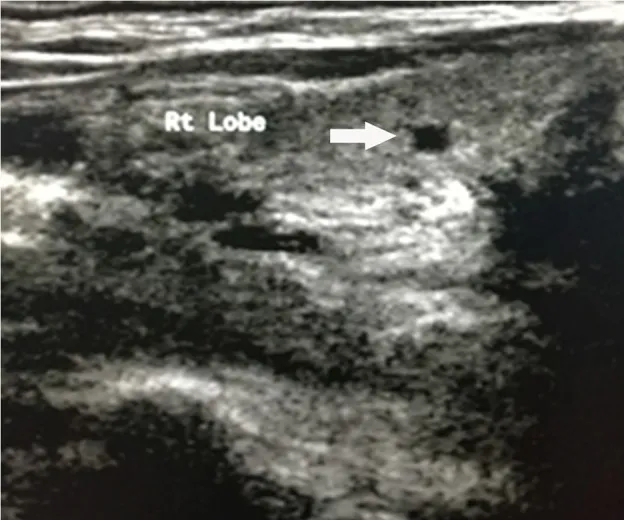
Hypoechoic nodule of right lobe of thyroid (white arrow).
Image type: radiology (ultrasound)